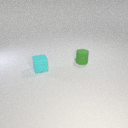
small cyan rubber cube in front of small green rubber cylinder